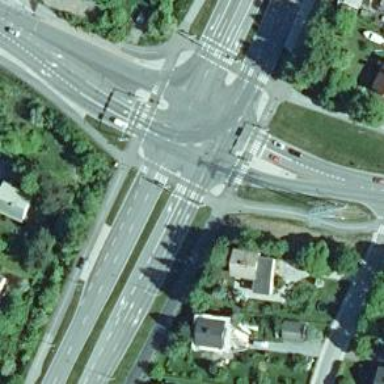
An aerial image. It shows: Marked footway with asphalt surface. The crossing includes pedestrian island.